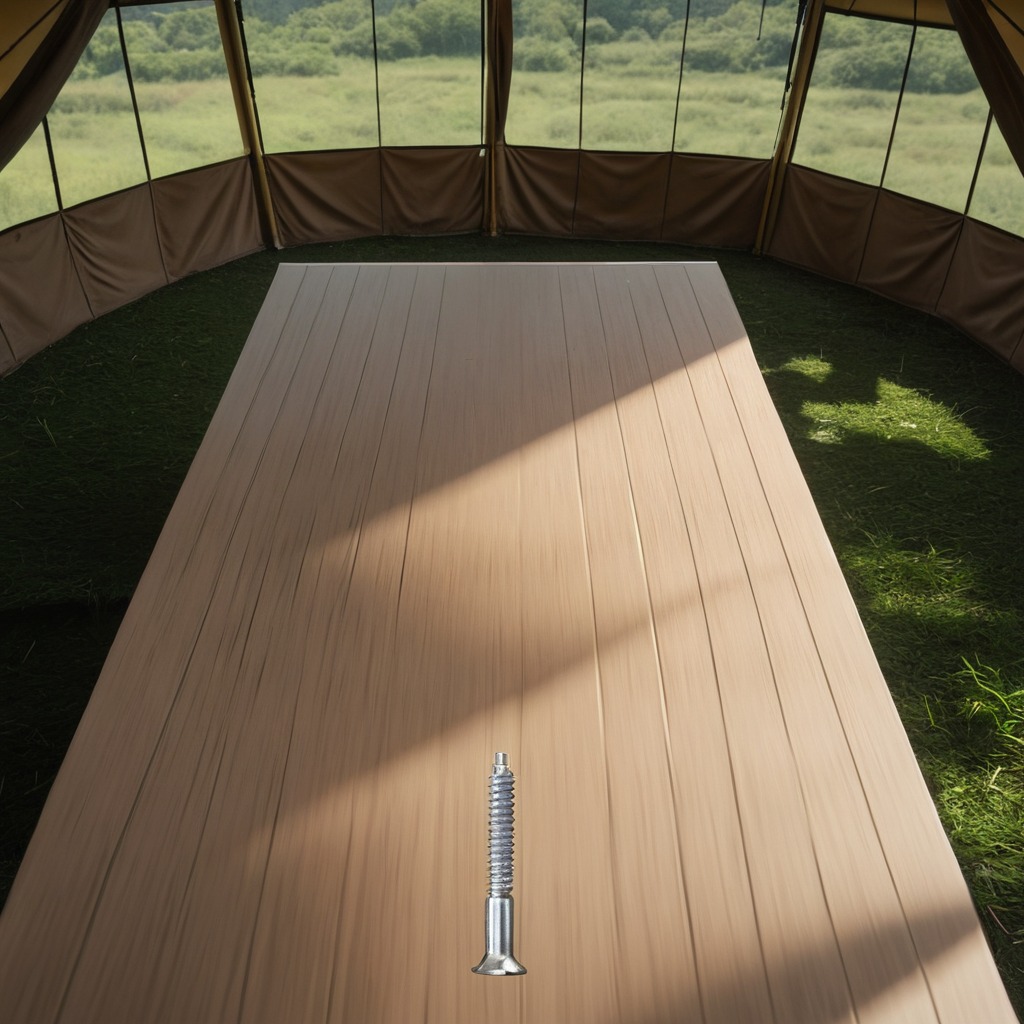
A metal screw is lying on a wooden table inside a jungle field workshop tent.